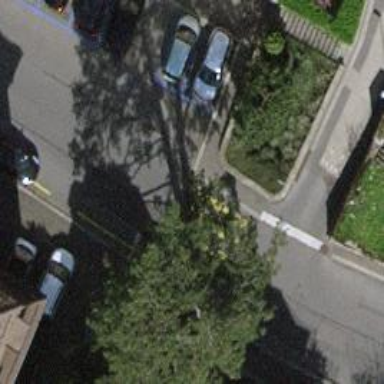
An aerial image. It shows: Residential road with asphalt surface and sidewalks on both sides.